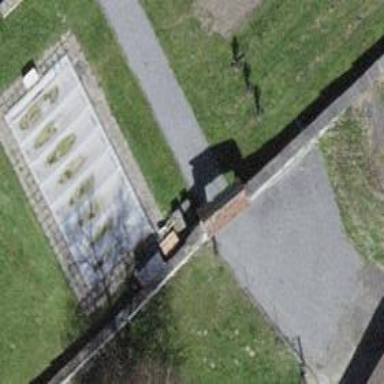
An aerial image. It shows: Gate.